Aerial crown-view tile of a tropical tree (Barro Colorado Island, Panama), acquired 20250818:
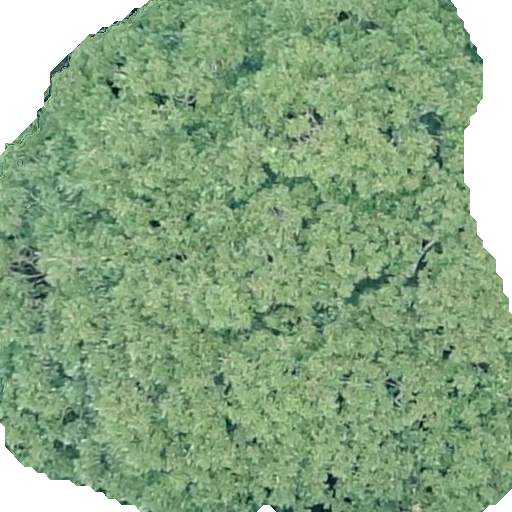
Species: Dipteryx oleifera
GBIF accepted scientific name: Dipteryx oleifera
Crown area: 364.711 m²